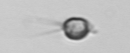
Label: Acanthoica_quattrospina